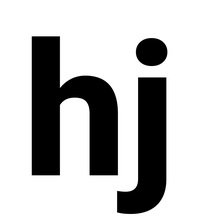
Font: Roboto_ExtraBold